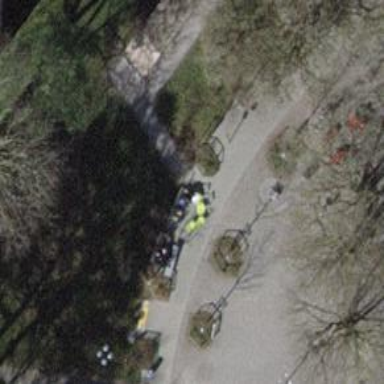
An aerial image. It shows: Bench for seating.